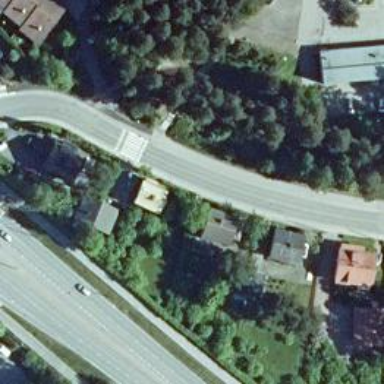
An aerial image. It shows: Asphalt cycleway.